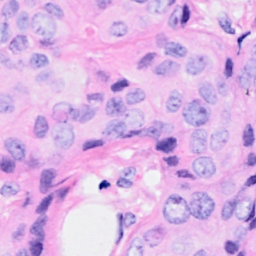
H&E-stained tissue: Breast